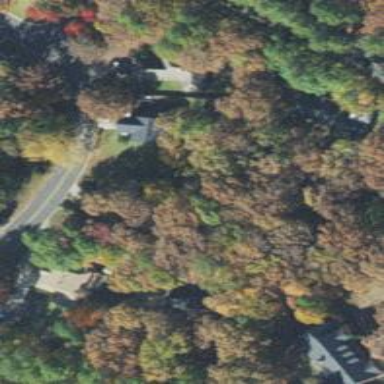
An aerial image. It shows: Driveway.